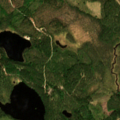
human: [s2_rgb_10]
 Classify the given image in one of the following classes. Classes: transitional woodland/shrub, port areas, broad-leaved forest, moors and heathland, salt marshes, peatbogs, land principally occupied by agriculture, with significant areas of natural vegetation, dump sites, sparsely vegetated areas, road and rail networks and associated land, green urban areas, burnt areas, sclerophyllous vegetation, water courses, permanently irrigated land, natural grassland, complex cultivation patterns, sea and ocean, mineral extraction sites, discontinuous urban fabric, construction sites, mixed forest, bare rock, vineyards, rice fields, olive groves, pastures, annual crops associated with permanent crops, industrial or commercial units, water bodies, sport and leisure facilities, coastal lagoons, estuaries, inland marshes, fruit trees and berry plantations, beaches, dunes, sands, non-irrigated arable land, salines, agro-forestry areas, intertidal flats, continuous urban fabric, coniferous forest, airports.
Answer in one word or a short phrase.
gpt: coniferous forest, transitional woodland/shrub